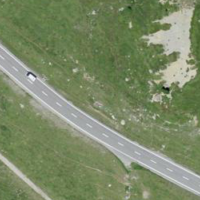
EUNIS habitat code: 26
Species observed at this site:
Cyaniris semiargus
Erebia tyndarus